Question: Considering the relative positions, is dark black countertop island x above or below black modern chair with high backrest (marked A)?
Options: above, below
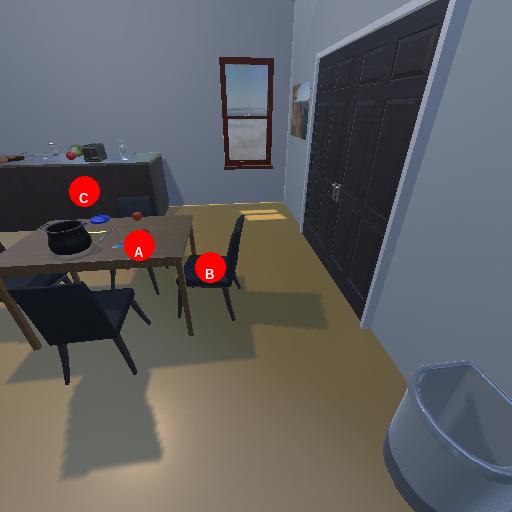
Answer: above